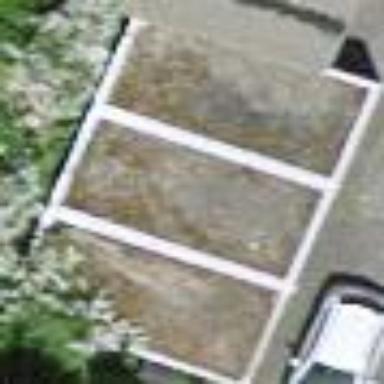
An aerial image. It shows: Group of garages.